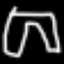
Label: pants